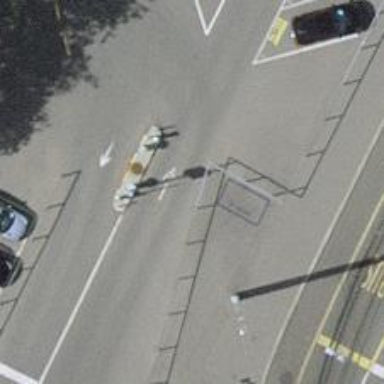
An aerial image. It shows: Lift gate barrier.